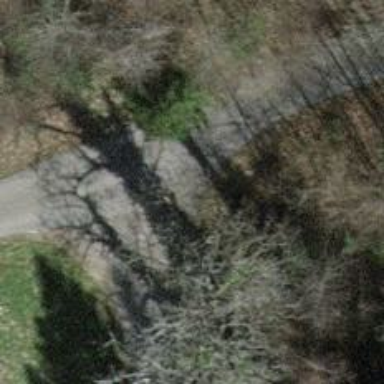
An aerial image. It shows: Culvert tunnel.